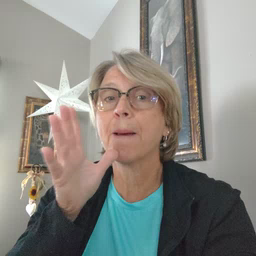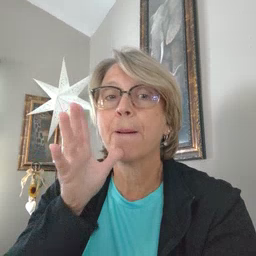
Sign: mom